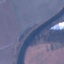
Label: River